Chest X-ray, PA view. Patient: 74 years old, sex F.
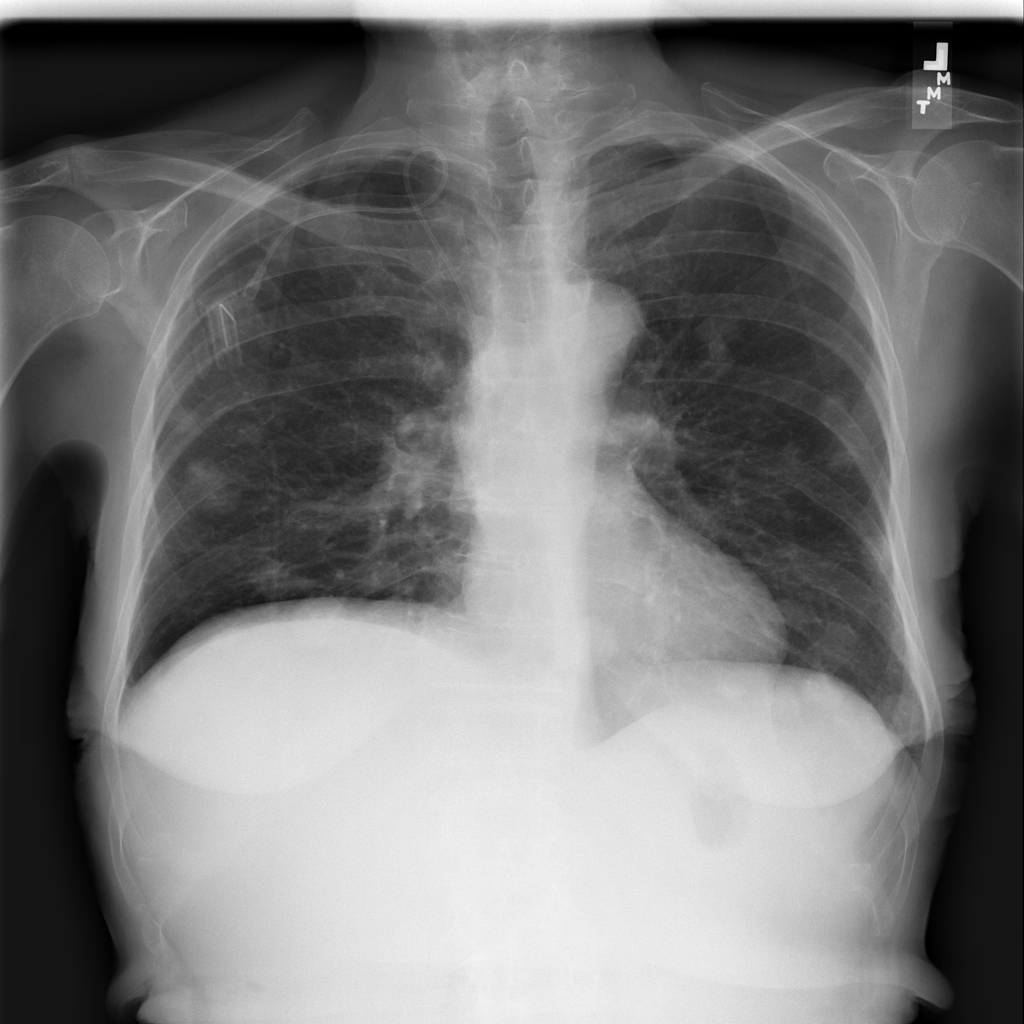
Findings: Mass, Nodule